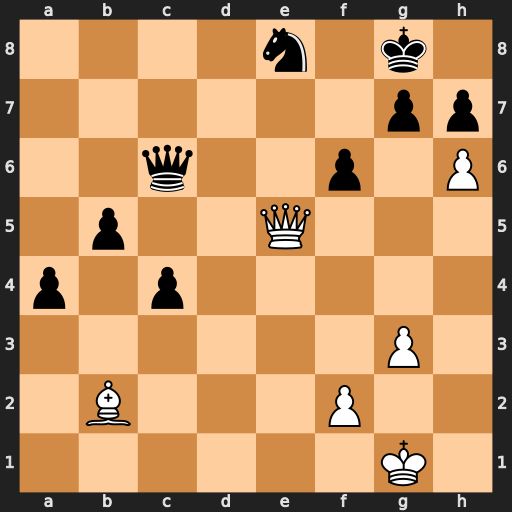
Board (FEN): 4n1k1/6pp/2q2p1P/1p2Q3/p1p5/6P1/1B3P2/6K1
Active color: w
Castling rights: -
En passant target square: -
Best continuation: Qe7 b4 Bd4 gxh6 Bc5